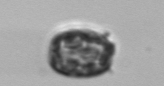
Label: Thalassiosira